Question:
I've had some difficulties getting the BS tabs to change to an active state
index.html.haml
'''
- if @tabs
%ul#tabs.nav.nav-tabs{:role => "tablist"}
%li.active{:role => "presentation"}
= link_to "All", search_jobs_path(tab: "ALL"), {"aria-controls" => "home", :role => "tab"}
- @tabs.each do |tab|
%li{:role => "presentation"}
= link_to tab, search_jobs_path(tab: tab), {"aria-controls" => "home", :role => "tab"}
:javascript
$('#tabs').click(function (e) {
e.preventDefault()
$(this).tab('show')
})
.tab-content
= render partial: 'jobs/list', locals: { jobs: @jobs }
'''
I've tried following the <URL> but can't get it to work. I've tried swapping out 'data-toggle' with 'data-target'. I've removed 'data-toggle' completely. The best I've gotten it to do is show the shadow when I hover over another tab; however, it continues to show the first tab as active.
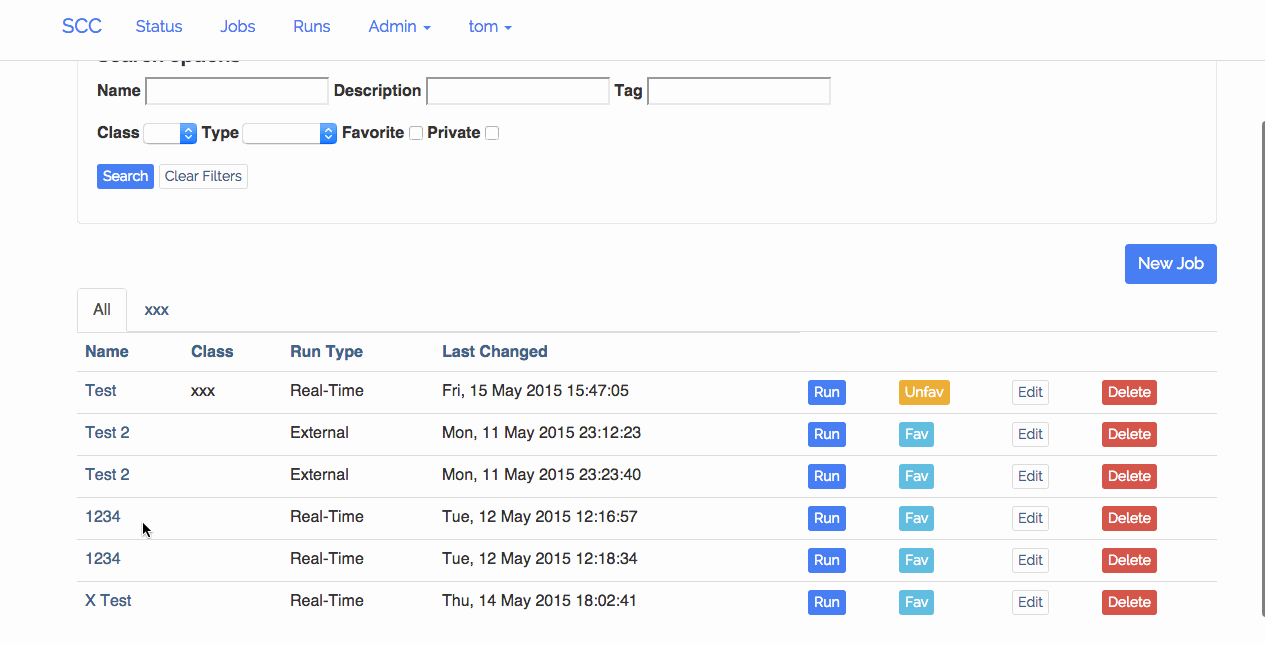
Answer: Turns out it was rendering the same partial. Using ajax to render the view solved this.
The fix:
index.html.haml:
'''
%ul.accordion-tabs
%li.tab-header-and-content
%a.tab-link.is-active{:href => "/jobs/search?tab=ALL"} All
.tab-content{:data => { :url => "/jobs/search?tab=ALL&inline=true" }}
= render partial: 'jobs/list', locals: { jobs: @jobs }
.loading{style: 'display:none;'}
= image_tag "spinner.gif"
%p Loading
- @tabs.each do |tab|
%li.tab-header-and-content
%a.tab-link{:href => "/jobs/search?tab=#{tab}"} #{tab.capitalize}
.tab-content{:data => { :url => "/jobs/search?tab=#{tab}&inline=true" }}
.loading
= image_tag "spinner.gif"
%p Loading
'''
jobs_controller.rb:
'''
if params[:inline]
render partial: 'jobs/list', locals: { jobs: @jobs }, layout: false
else
render :index
end
'''
jobs.js.coffee:
'''
$(document).on 'page:change', ->
$('.accordion-tabs').each (index) ->
$(this).children('li').first().children('a').addClass('is-active').next().addClass('is-open').show()
$('.accordion-tabs').on 'click', 'li > a.tab-link', (event) ->
accordionTabs = undefined
nextTab = undefined
if !$(this).hasClass('is-active')
event.preventDefault()
accordionTabs = $(this).closest('.accordion-tabs')
accordionTabs.find('.is-open').removeClass('is-open').hide()
nextTab = $(this).next()
nextTab.toggleClass('is-open').toggle()
accordionTabs.find('.is-active').removeClass 'is-active'
$(this).addClass 'is-active'
nextTab.find('.loading').show()
nextTab.find('.loading p').text 'Loading'
$.ajax
url: nextTab.data('url')
success: (data) ->
nextTab.html data
nextTab.find('.loading').hide()
error: ->
nextTab.find('.loading p').text 'Error'
else
event.preventDefault()
'''